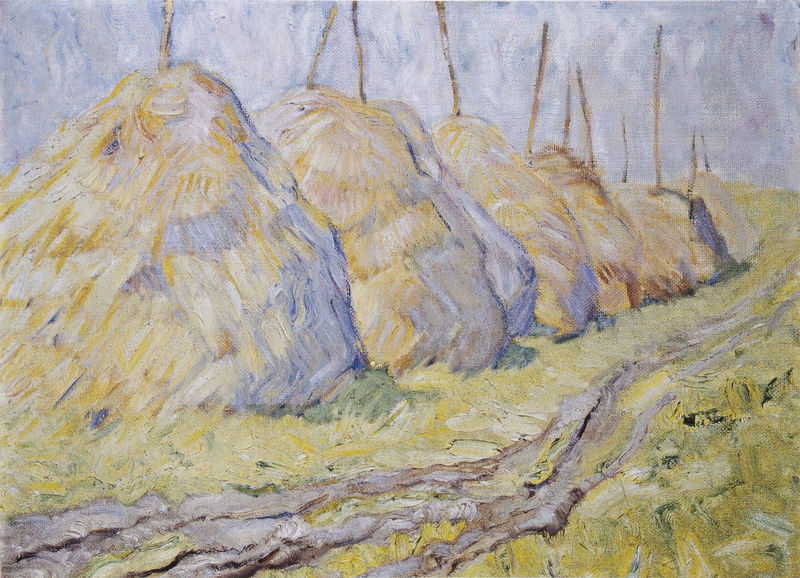
Titel: Schilfhocken
Künstler: Franz Marc
Standort: Münster
Institution: Westfälisches Landesmuseum für Kunst und Kulturgeschichte
Schlagwörter: blau, gemälde, himmel, schatten, weiß, gelb, grün, impressionismus, landschaft, ocker, abend, braun, bunt, hell, holz, licht, orange, schwarz, stroh, gras, weg, wiese, expressionismus, malerei, öl, dämmerung, erde, feld, felder, hügel, pastos, land, stock, hellblau, sommer, trocknen, studie, ernte, feldweg, furchen, heu, heuernte, spuren, trocken, modern, sonnenlicht, hellgrün, van gogh, spur, querformat, wild, duktus, impressionistisch, monet, striche, bauer, impression, pfosten, stangen, heuhaufen, strich, stöcke, pinselduktus, pinselstrich, vincent van gogh, stäbe, lichtspiel, struktur, landwirtschaft, pinselstriche, uneben, stapel, stange, fahrspur, stecken, acht, okker, vincent, heuschober, elf, radspuren, ductus, heuballen, blaun, dukutus, himml, pinselductus, schober, strohballen, wegfurchen, mistgabel, gabeln, miete, holf, heuhügel, expressionistmus